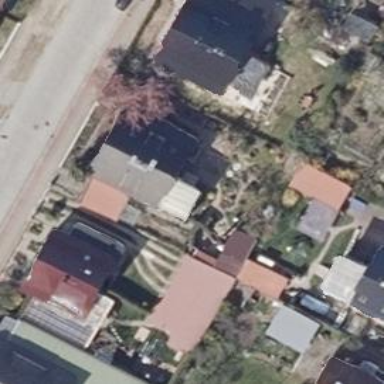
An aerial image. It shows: Simple and straightforward house.